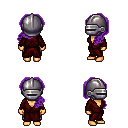
a pixel art fantasy rpg character, female body template, human, tanned skin, red robe, metal pants, purple princess hairstyle, metal helm, four views (front, back, left, right), 2x2 character sprite sheet, small pixel art, hard edges, no anti-aliasing